Question: I can't find an explanation to (or a way of overriding) the dashed line in x:
'''
DataFrame([1]).plot(kind='bar')
'''

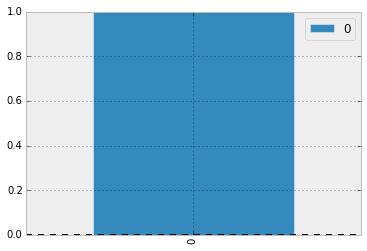
Answer: That is just a base line indicate 'y==0', you can turn it off by: 'ax.lines[0].set_visible(False)':
'''
ax = DataFrame([1]).plot(kind='bar')
ax.lines[0].set_visible(False)
ax.set_ylim(-0.2, 1.2)
'''